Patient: sex M, age 43
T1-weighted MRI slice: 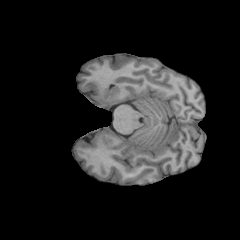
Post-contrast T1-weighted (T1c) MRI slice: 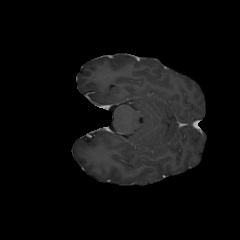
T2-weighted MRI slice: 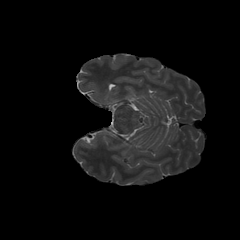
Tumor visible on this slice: no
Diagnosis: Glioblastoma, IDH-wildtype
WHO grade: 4